Question: I am creating a large number of montages using a set of images.
The way I want the montages arranged is with three images across the top and two images across the bottom. The command I have right now is as follows:
'''
montage logo.png 1430410987_ACR02.png 1430410987_ACR01.png 1430410987_LHC1.png 1430410987_LHC_dashboard.png -mode Concatenate -tile 3x3 1_tile.png
'''
This results in a montage of the appropriate arrangement, but features a large empty region to the right, something I don't want. I note that the width of the empty region is the width of the largest of the images used in the montage.

What should I do to ensure that this large empty region is not created?
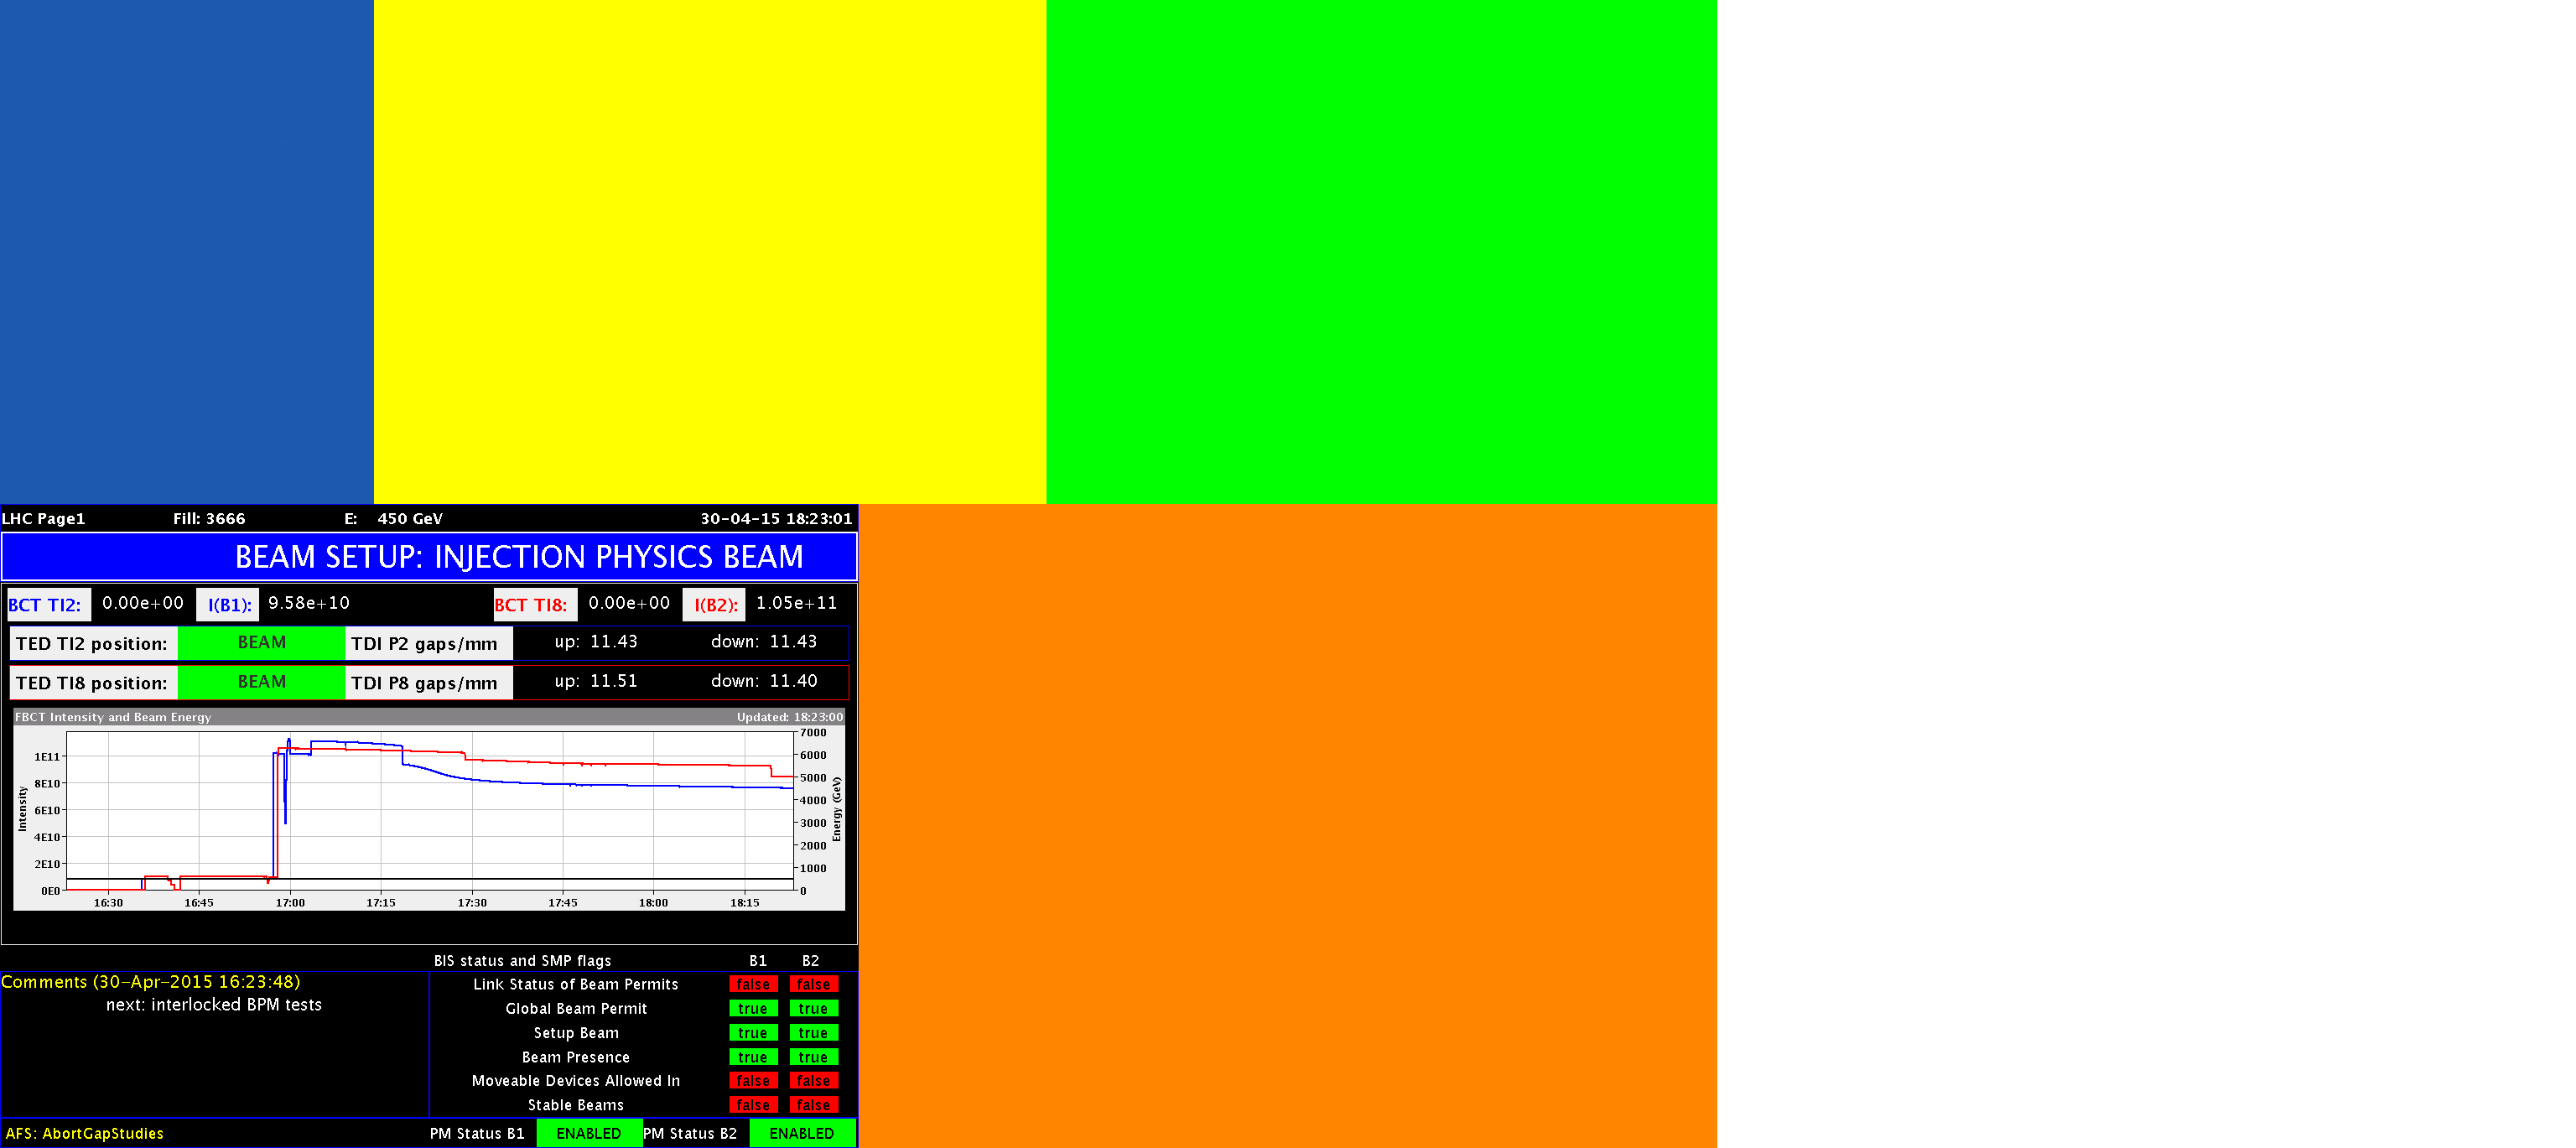
Answer: Your right in identifying the empty region having the same width of the largest image. This is caused by '-tile 3x3' which assumes 3 images per row. At the bottom of <URL> there's a section dedicated to gaps in a montage image, and how it can be controlled with 'null:'. Try the following...
'''
montage logo.png 1430410987_ACR02.png 1430410987_ACR01.png 1430410987_LHC1.png 1430410987_LHC_dashboard.png null: -mode Concatenate -tile 3x3 1_tile.png
'''
You can also use 'convert', sub-process & '-append' to rebuild the tile image one row at a time.
'''
convert \( logo.png 1430410987_ACR02.png 1430410987_ACR01.png +append \) \( 1430410987_LHC1.png 1430410987_LHC_dashboard.png +append \) -append 1_tile.png
'''